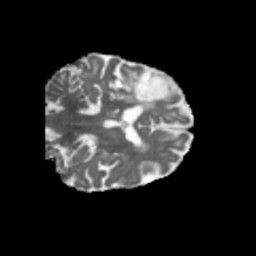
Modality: MD
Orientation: coronal
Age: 75
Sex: male
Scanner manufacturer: siemens
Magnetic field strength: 3 T
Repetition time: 5.47 s
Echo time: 0.0854 s